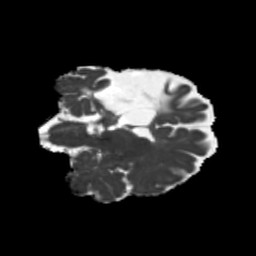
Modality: MD
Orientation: coronal
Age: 46
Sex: female
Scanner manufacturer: siemens
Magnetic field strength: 3 T
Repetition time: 5.25 s
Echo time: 0.08 s